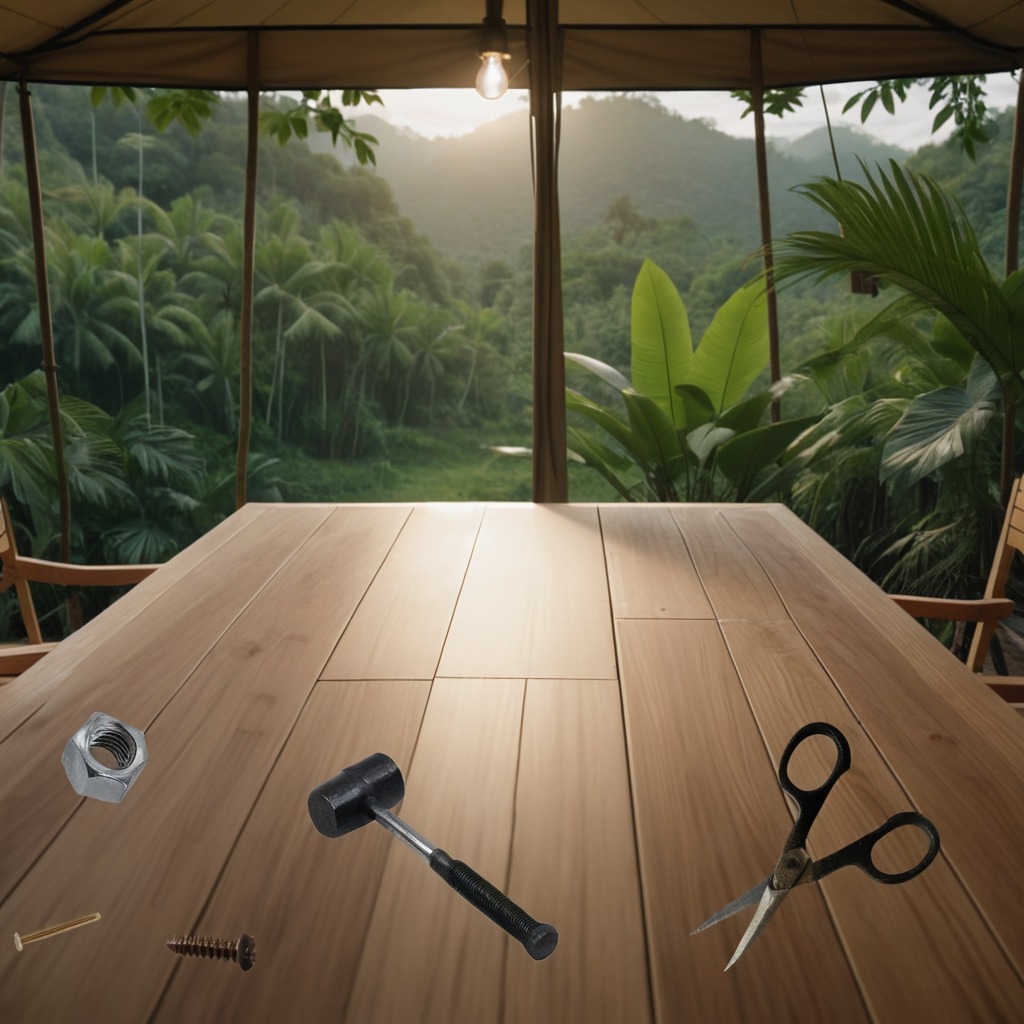
A metal machine screw, an iron nail, a hammer, a metal nut, and a pair of scissors are lying on a wooden table inside a jungle field workshop tent.